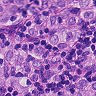
Metastatic tissue present: yes